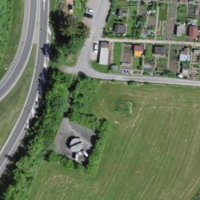
EUNIS habitat code: 57
Species observed at this site:
Arum maculatum